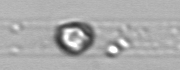
Label: Dactyliosolen_blavyanus